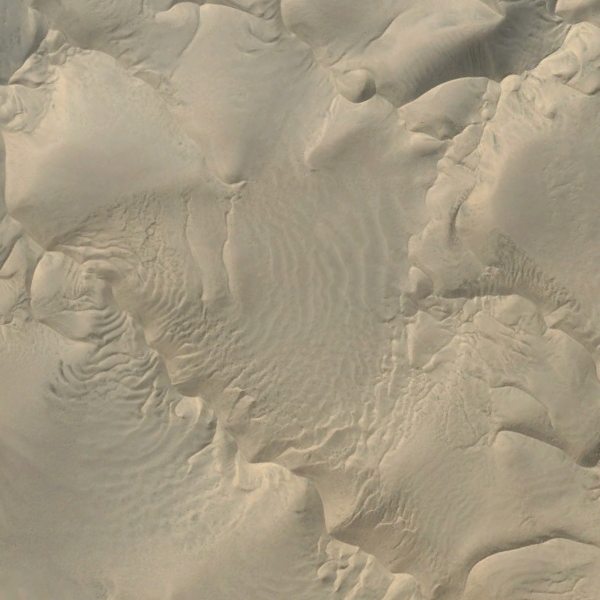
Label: Desert